Question:
The black border is the whole canvas area
- -
the working example is here <URL>
'''
import React, { useState } from "react";
import { Text, View } from "react-native";
import Canvas from "react-native-canvas";
const App = () => {
const [xAxis, setXAxis] = useState(100);
const [yAxis, setYAxis] = useState(100);
var ctx = "";
const handleCanvas = (canvas) => {
if (canvas) {
ctx = canvas.getContext("2d");
ctx.fillStyle = "blue";
ctx.fillRect(xAxis - 50, yAxis - 50, xAxis, yAxis);
}
};
const onstart = (evt) => {
console.log("start", evt.nativeEvent.locationX);
ctx.clearRect(xAxis - 50, yAxis - 50, xAxis, yAxis);
setXAxis(evt.nativeEvent.locationX);
setYAxis(evt.nativeEvent.locationY);
};
const onmove = (evt) => {
console.log("move", evt.nativeEvent.locationX);
ctx.clearRect(xAxis - 50, yAxis - 50, xAxis, yAxis);
setXAxis(evt.nativeEvent.locationX);
setYAxis(evt.nativeEvent.locationY);
};
const onrelease = (evt) => {
console.log("release", evt.nativeEvent.locationX);
};
return (
<View
onStartShouldSetResponder={() => true}
onResponderStart={onstart}
onResponderMove={onmove}
onResponderRelease={onrelease}
style={{ flex: 1, alignItems: "center", backgroundColor: "green" }}
>
<Text>Drawing Pad</Text>
<Canvas
ref={handleCanvas}
style={{ flex: 1, borderColor: "#000", borderWidth: 1 }}
/>
</View>
);
};
export default App;
'''
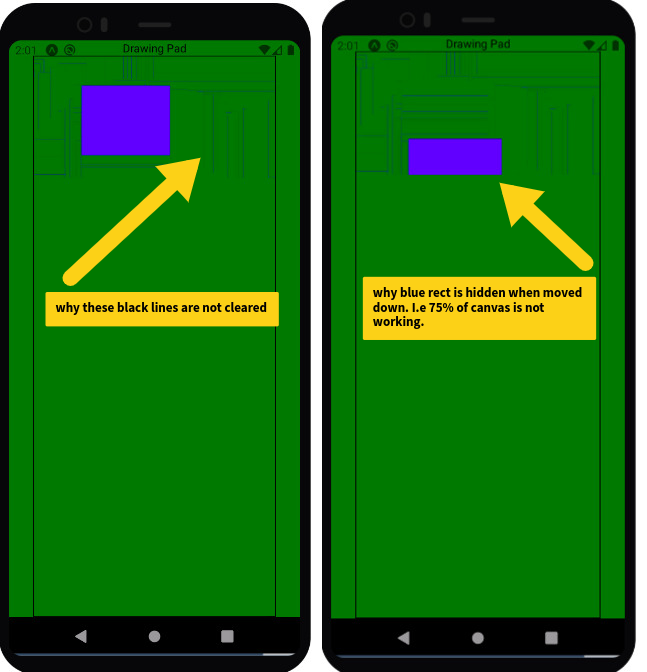
Answer: I just got the answer, Since this library lacks proper documentation I'm not deleting this question.
change, 'ref={handleCanvas}' to 'ref={(e) => handleCanvas(e, xAxis, yAxis)}'
and, 'handleCanvas = (canvas)' to 'handleCanvas = (canvas, x, y)'
lastly add,
'''
canvas.width = 350;
canvas.height = 500;
'''